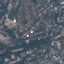
Land use / land cover class: Residential